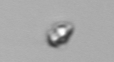
Label: Heterocapsa_rotundata